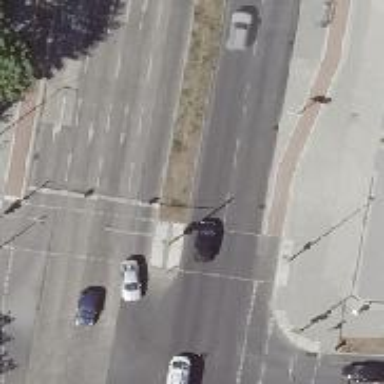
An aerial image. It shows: Road crossing with traffic signals.